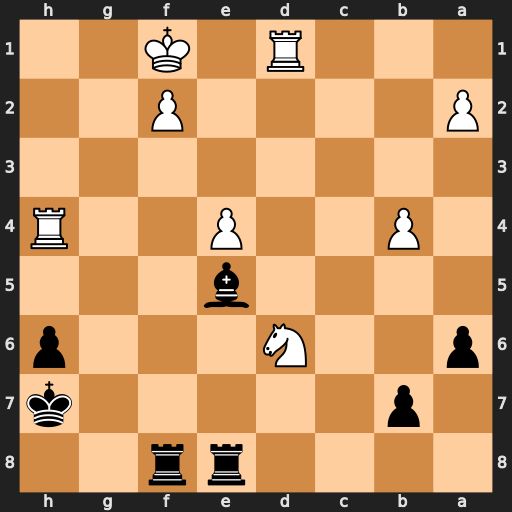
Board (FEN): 4rr2/1p5k/p2N3p/4b3/1P2P2R/8/P4P2/3R1K2
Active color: b
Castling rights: -
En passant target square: -
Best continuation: Rd8 Rxh6+ Kxh6 Nf7+ Rxf7